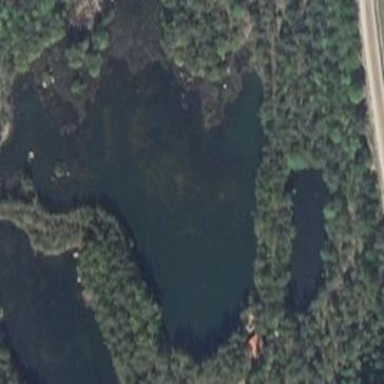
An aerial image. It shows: Peaceful pond surrounded by nature.